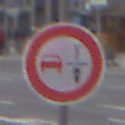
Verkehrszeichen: VerbotUeberholenEinspurigeFahrzeuge
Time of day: MorningAfternoon
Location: Outdoor (Urban)
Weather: Overcast
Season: NotSpecified
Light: Natural